Interaction volume radius: 5 \u00c5
Interaction volume height: 10 \u00c5
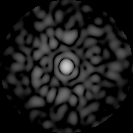
Disorder parameter: 0.8257